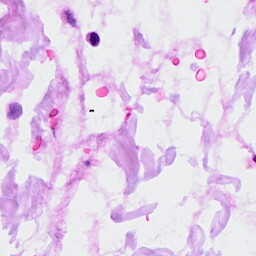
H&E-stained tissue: Ovarian